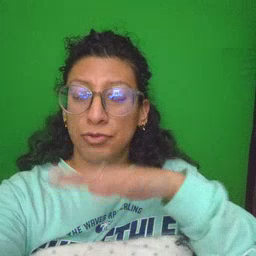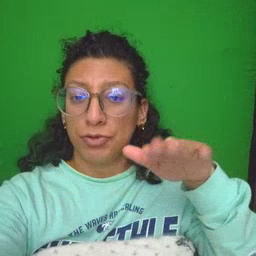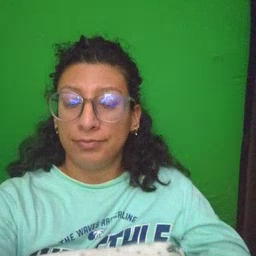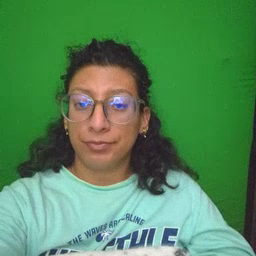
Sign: child